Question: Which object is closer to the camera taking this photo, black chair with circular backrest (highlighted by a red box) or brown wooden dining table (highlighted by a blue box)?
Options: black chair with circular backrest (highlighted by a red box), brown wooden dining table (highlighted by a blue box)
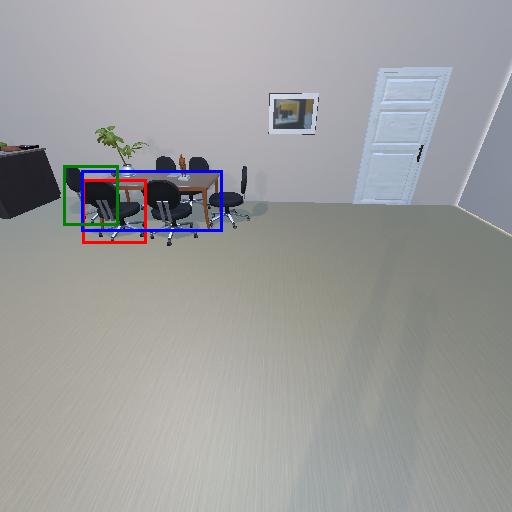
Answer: black chair with circular backrest (highlighted by a red box)